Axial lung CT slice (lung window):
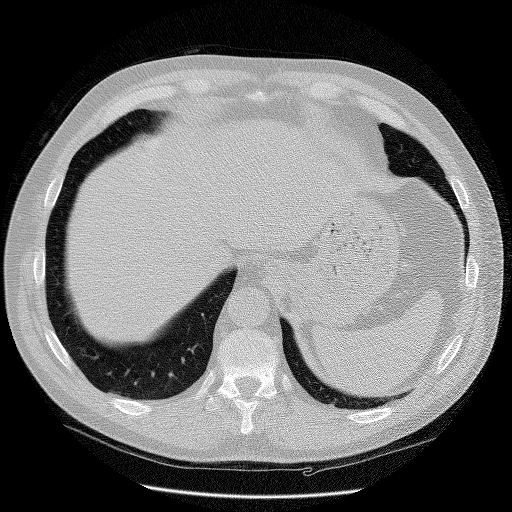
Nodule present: no